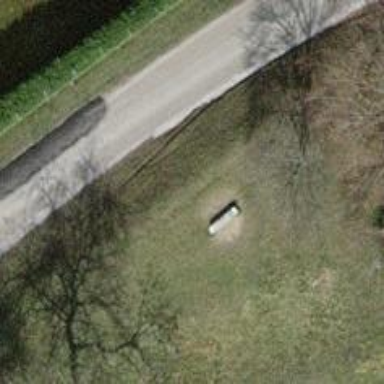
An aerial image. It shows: Bench.